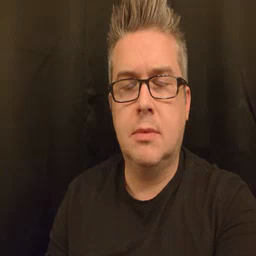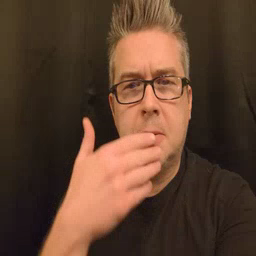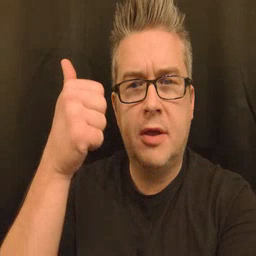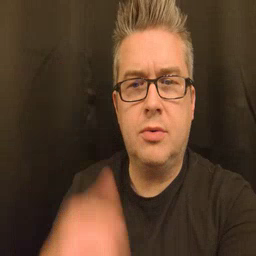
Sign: better